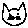
Label: cat